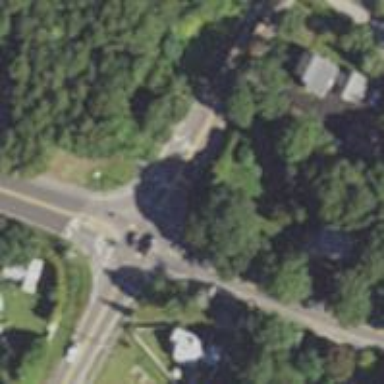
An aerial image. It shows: Secondary road with asphalt surface. There is sidewalk on the left side.